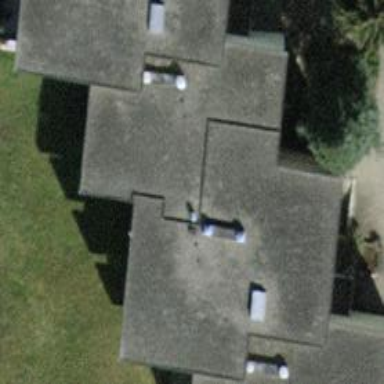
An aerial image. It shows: Image showing building with apartments.